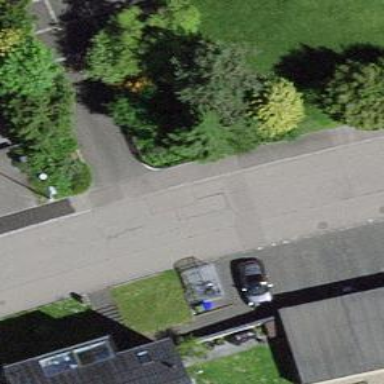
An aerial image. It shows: Residential road with asphalt surface and sidewalk on the left.